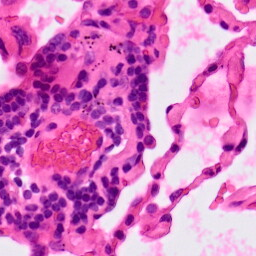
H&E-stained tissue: Lung